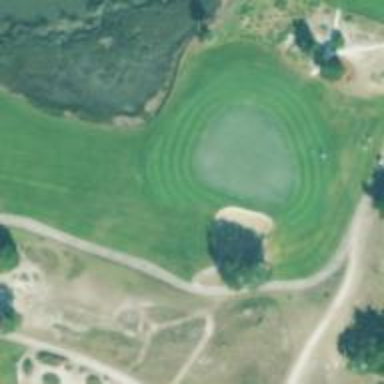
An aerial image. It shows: View of golf hole.